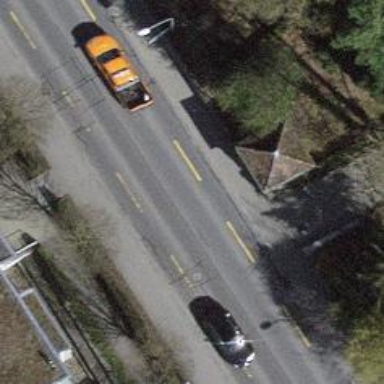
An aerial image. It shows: Tertiary road with asphalt surface and designated cycle lane.